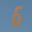
Label: 6